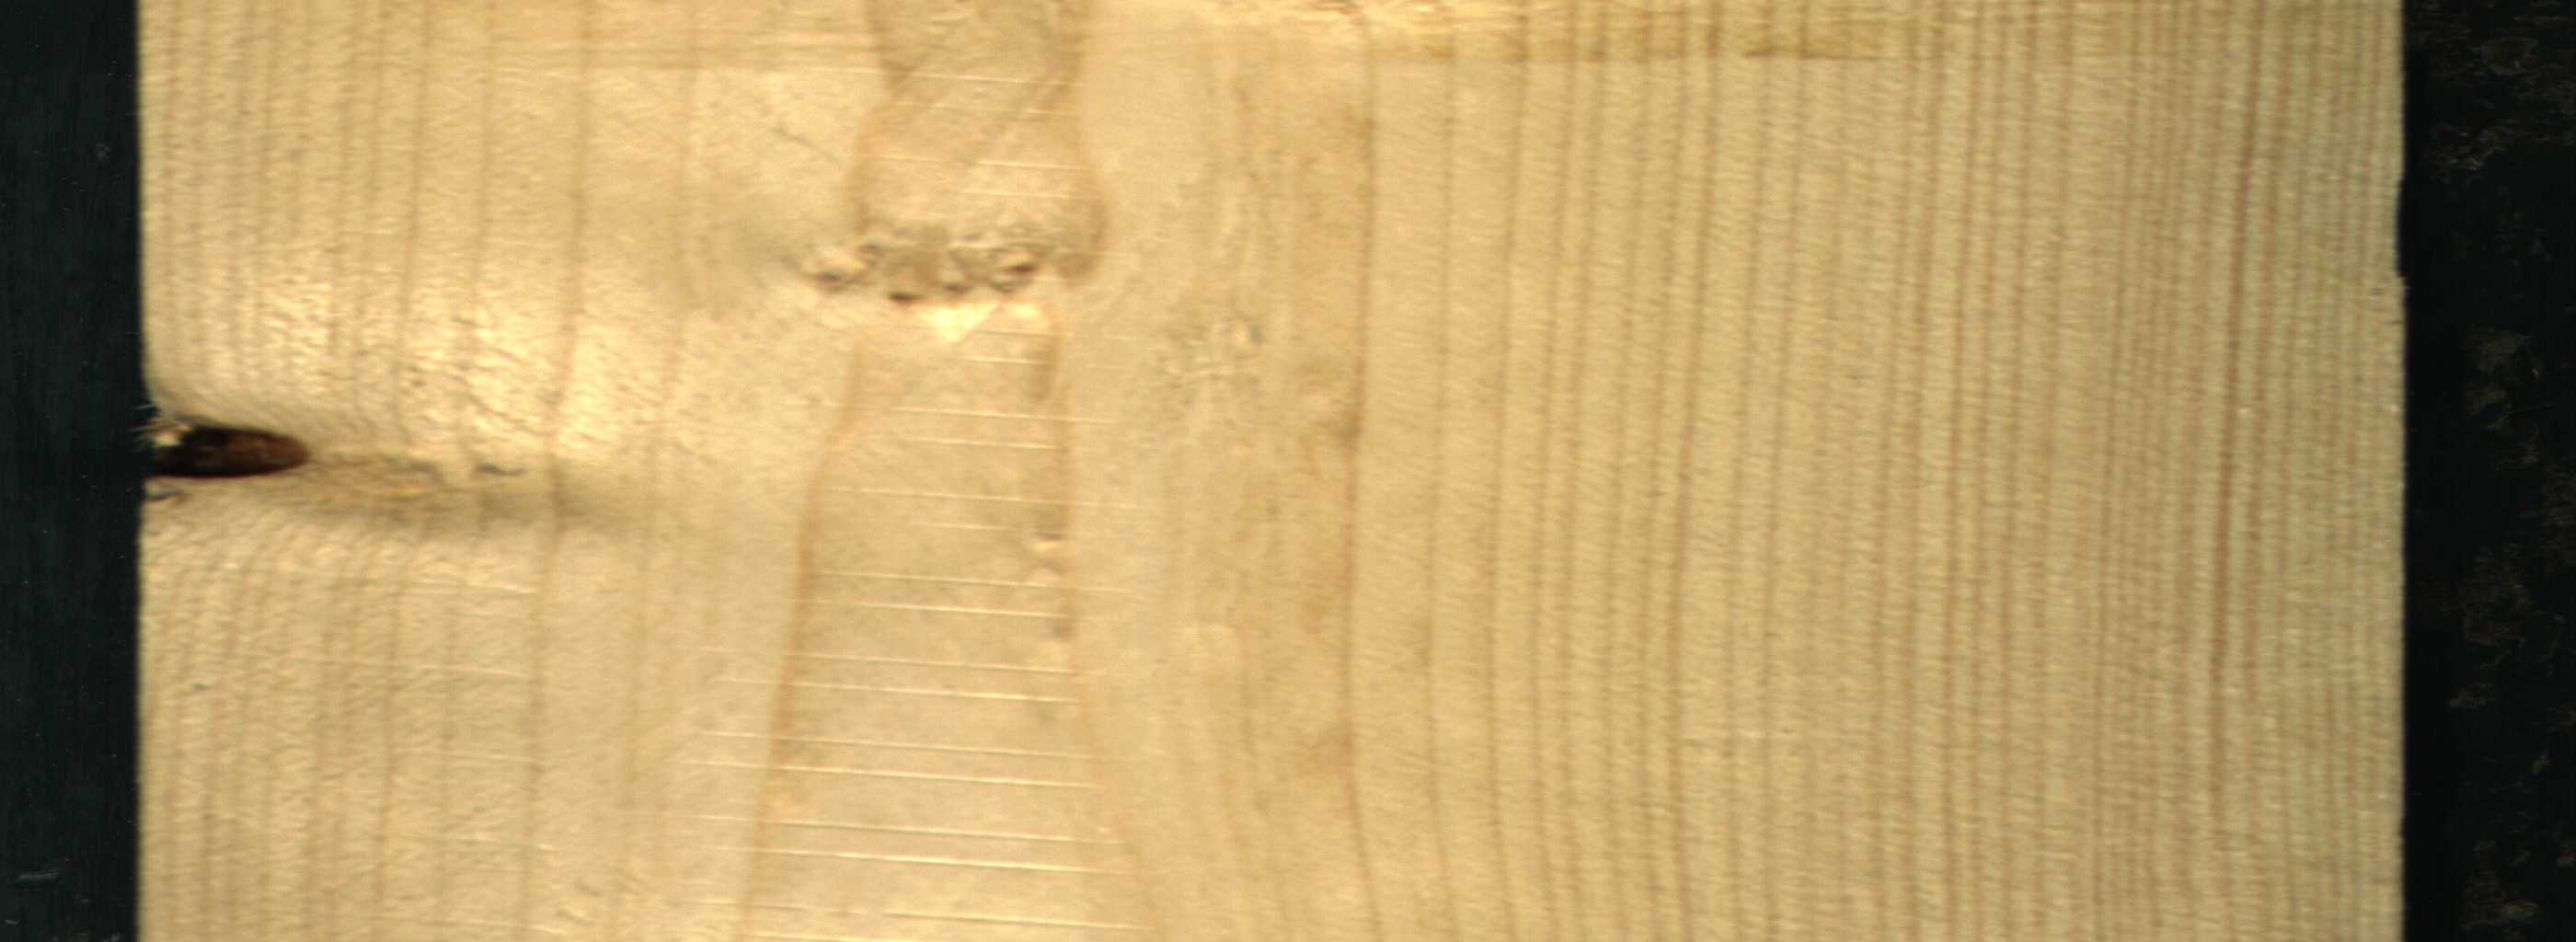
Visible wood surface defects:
Knot_missing